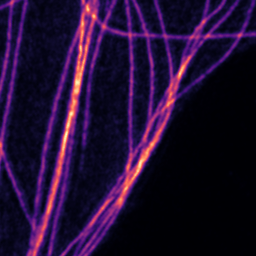
Label: Super-resolution Microtubules image